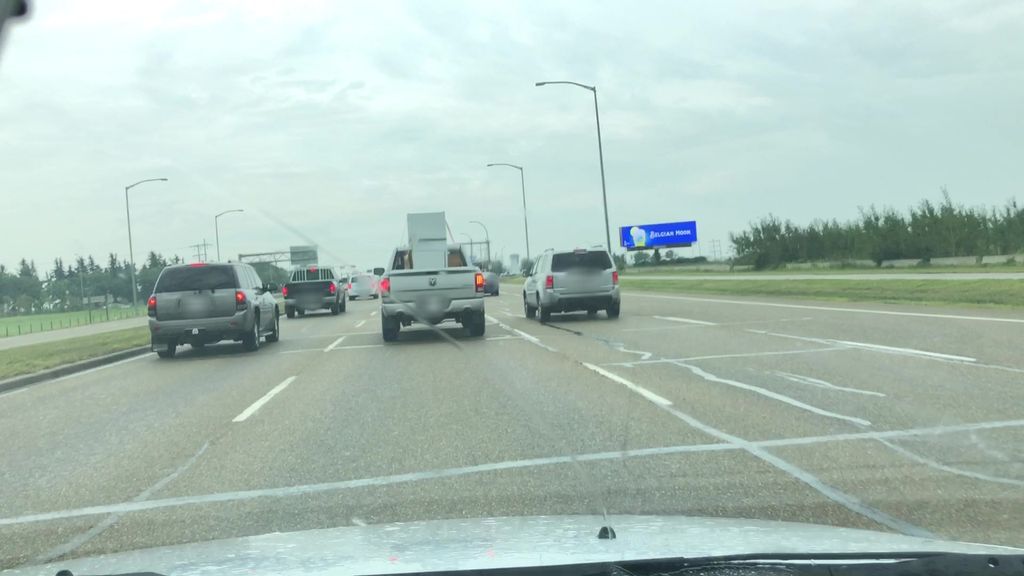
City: edmonton